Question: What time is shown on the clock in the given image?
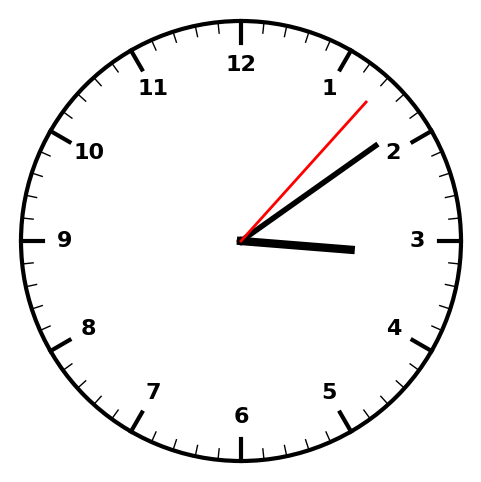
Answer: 03:09:07